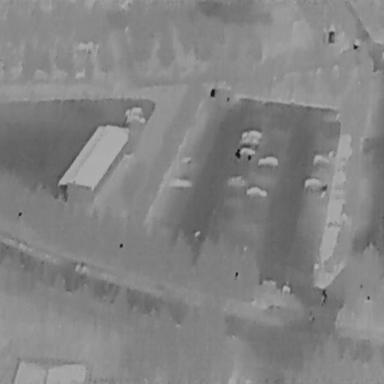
There are nine Cars in the infrared image.